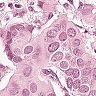
Metastatic tissue present: yes